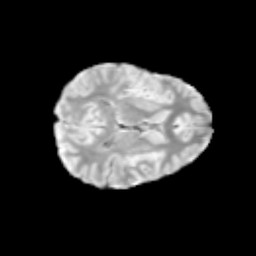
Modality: T2w
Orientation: axial
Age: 12
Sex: female
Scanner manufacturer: siemens
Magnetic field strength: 3 T
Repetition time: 3.8 s
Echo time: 0.07 s